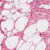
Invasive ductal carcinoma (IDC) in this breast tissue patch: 0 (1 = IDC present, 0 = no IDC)